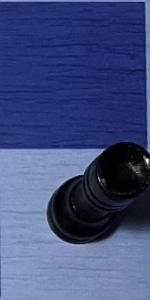
Label: Rook_Black